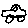
Label: car